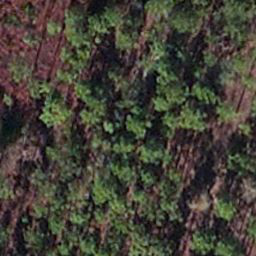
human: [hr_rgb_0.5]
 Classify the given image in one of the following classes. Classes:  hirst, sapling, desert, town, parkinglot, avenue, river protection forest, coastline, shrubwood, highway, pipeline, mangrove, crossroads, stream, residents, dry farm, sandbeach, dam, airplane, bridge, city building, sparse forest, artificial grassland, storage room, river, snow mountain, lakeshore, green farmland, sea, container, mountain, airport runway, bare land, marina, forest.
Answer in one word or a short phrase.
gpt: sapling